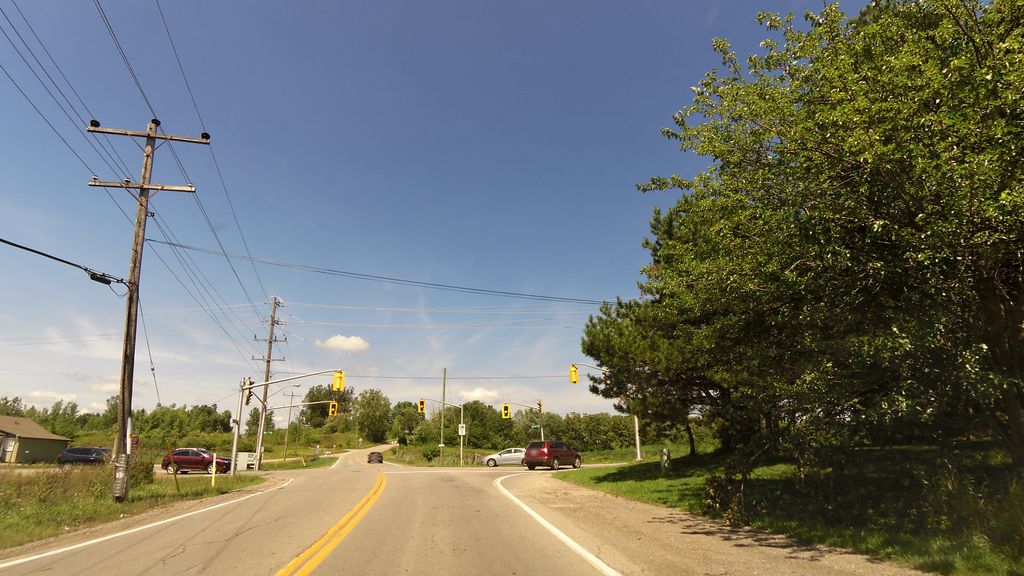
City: hamilton